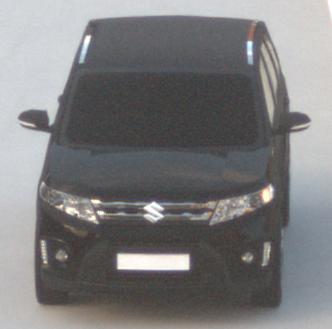
Make: Suzuki
Model: Vitara 1.6
Detailed model: Vitara (LY)
Model produced from: 2015/04
Model produced until: 2018/08
Doors: 5
Color: black
Road condition: dry road
Daytime: sunrise or sunset
Contrast: low contrast